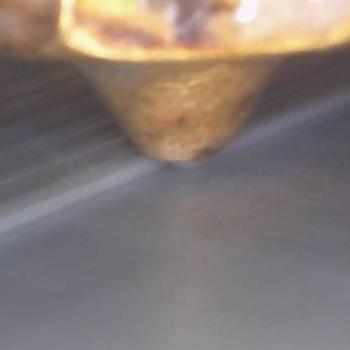
Flow rate: 89%